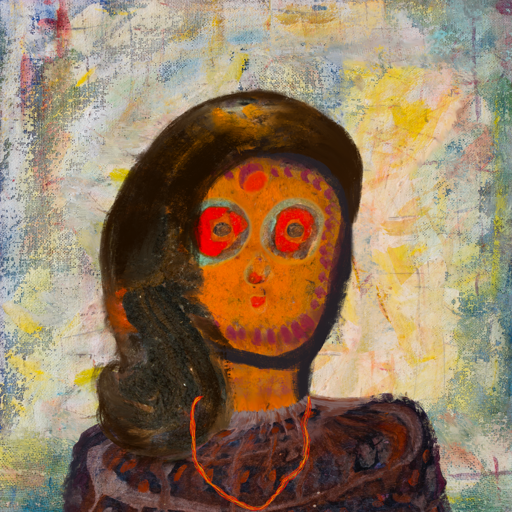
Background: Irani, Head And Neck Front: Doll, Face Front: Sisters, Bust: Hypocrite, Hair Front: Gypsy_Queen, Head Accessory: Blank, Second Necklace: Gypsy_Mother_2, Necklace: Blank, Baby: Blank